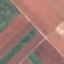
Land use / land cover: AnnualCrop